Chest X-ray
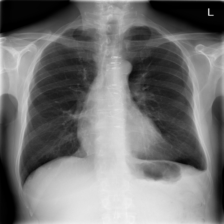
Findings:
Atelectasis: negative
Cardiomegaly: negative
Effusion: negative
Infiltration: negative
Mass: negative
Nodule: negative
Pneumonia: negative
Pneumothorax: negative
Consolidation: negative
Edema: negative
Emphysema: negative
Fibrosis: negative
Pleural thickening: negative
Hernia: negative